Question: I dont know much about MYSQL. But i need to fetch the number of review articles that a user uploaded.
To call this data, I have my database named "abc", inside I have a table named 'zxc_review_stats' .... inside this table there are several columns, but the one I need to fetch is named "reviews"

So how can I fetch the number from the column reviews? this is what ive got so far:
'''
SELECT COUNT(*) from 'zxc_review_stats' WHERE 'owner' = <<userid>>
'''
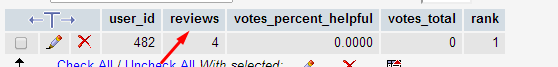
Answer: That should work.
'''
<?php
// ... your code
// Assuming $user_id is defined and holds the user's id.
$query = "SELECT reviews"
. " FROM zxc_review_stats"
. " WHERE user_id='" . $user_id . "'";
// do something with this query
?>
'''